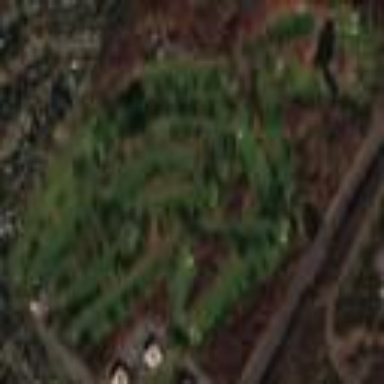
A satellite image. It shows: Golf course surrounded by greenery.